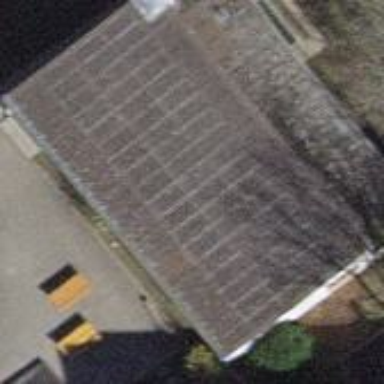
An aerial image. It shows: Kindergarten building.